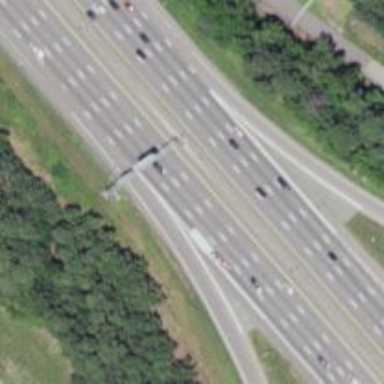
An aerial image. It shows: Motorway.